Field crop: maize
Growth stage: 2
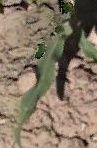
Species: maize